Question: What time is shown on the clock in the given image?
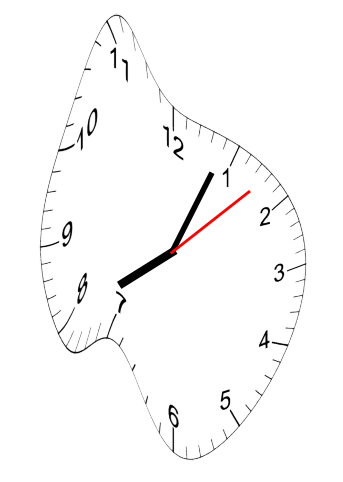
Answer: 08:04:08